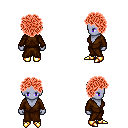
a pixel art fantasy rpg character, female body template, dark elf, purple skin, brown robe, red pants, red curly afro hairstyle, gold boots, four views (front, back, left, right), 2x2 character sprite sheet, small pixel art, hard edges, no anti-aliasing